Aerial crown-view tile of a tropical tree (Barro Colorado Island, Panama), acquired 20250124:
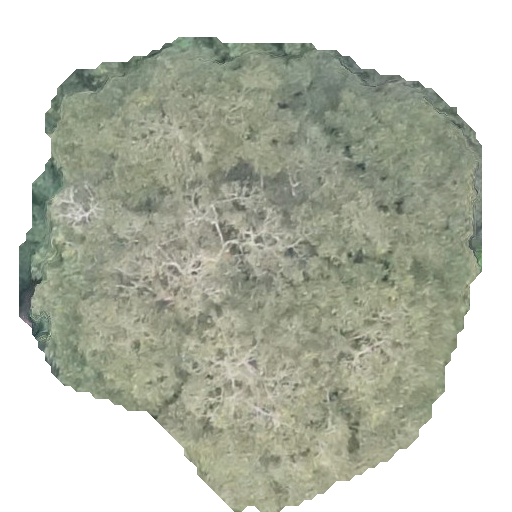
Species: Dipteryx oleifera
GBIF accepted scientific name: Dipteryx oleifera
Crown area: 246.663 m²